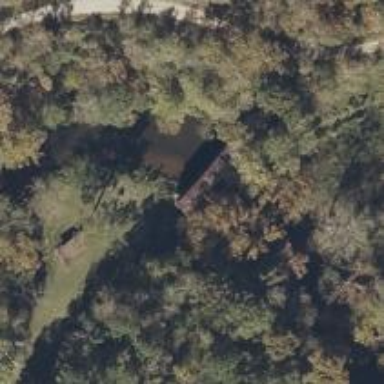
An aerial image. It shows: Abandoned bridge over path.